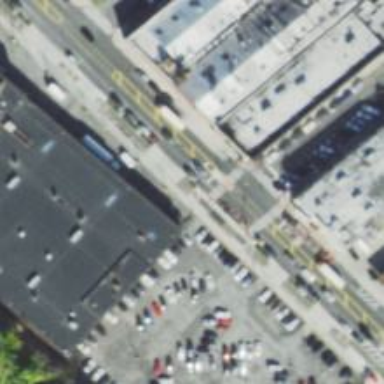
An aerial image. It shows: Footway that serves as traffic island.